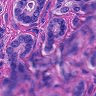
Metastatic tissue present: yes